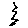
Label: zigzag